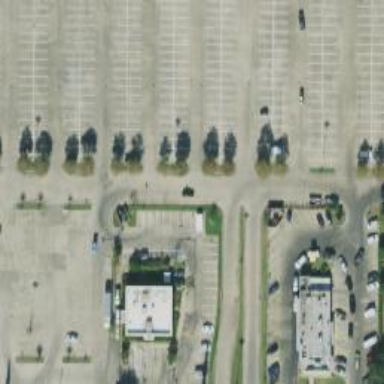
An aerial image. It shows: Parking space.